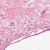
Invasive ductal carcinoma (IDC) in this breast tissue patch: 1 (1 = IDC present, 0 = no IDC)